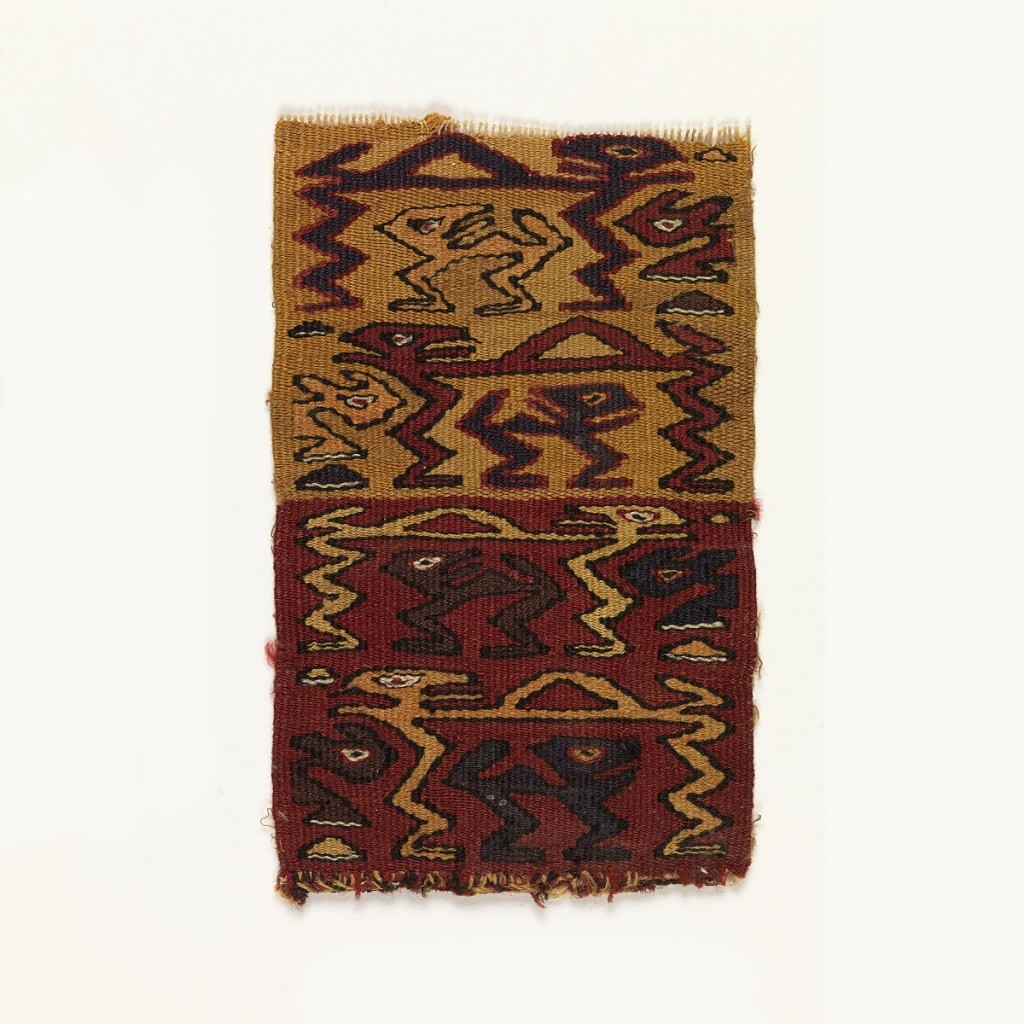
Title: Fragment
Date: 1100
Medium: cotton, wool Technique: slit tapestry with use of non-horizontal weft
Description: Small fragment with highly stylized llamas. Half of fragment has tan background and animals in red and blue, other half has red background, animals in tan and dark blue.